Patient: sex M, age 28
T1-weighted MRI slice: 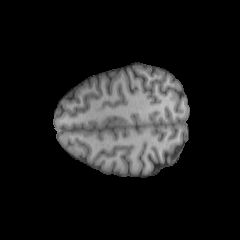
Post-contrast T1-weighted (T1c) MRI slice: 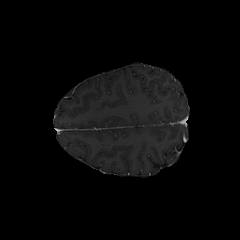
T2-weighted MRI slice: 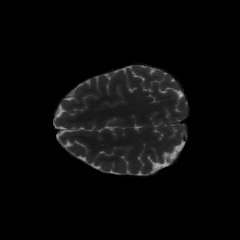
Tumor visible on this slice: no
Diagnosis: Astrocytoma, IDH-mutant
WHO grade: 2